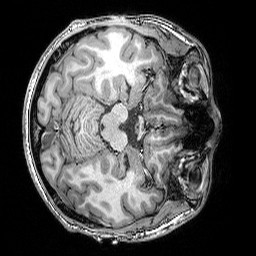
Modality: T1w
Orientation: axial
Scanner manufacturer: siemens
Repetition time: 2.25 s
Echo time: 0.00418 s